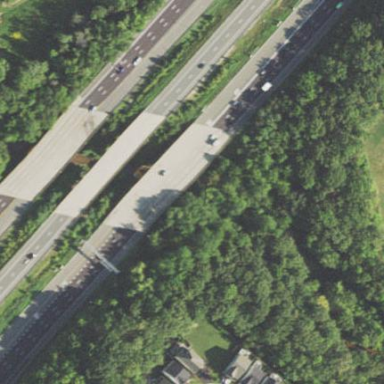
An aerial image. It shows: Man-made bridge.